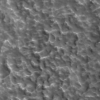
Label: not_dusty